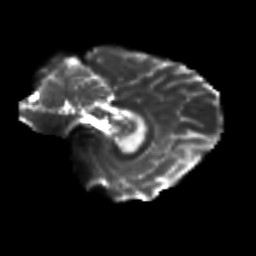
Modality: T2w
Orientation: sagittal
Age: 25
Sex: female
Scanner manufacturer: siemens
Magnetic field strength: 3 T
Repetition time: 3.5 s
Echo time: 0.125 s